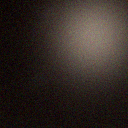
Screen state: off